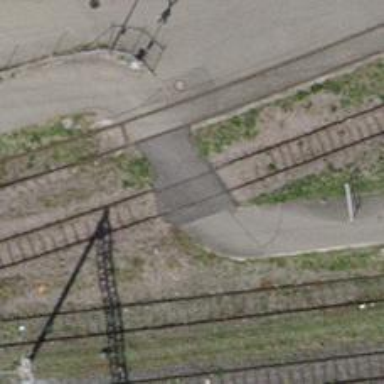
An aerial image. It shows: Crossing for the railway.